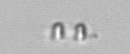
Label: Skeletonema